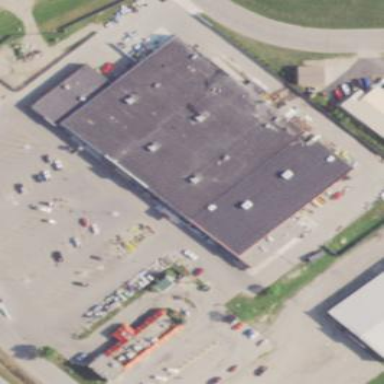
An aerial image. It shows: Retail building.